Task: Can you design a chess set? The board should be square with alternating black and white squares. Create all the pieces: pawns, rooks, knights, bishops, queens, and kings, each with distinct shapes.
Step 5169:
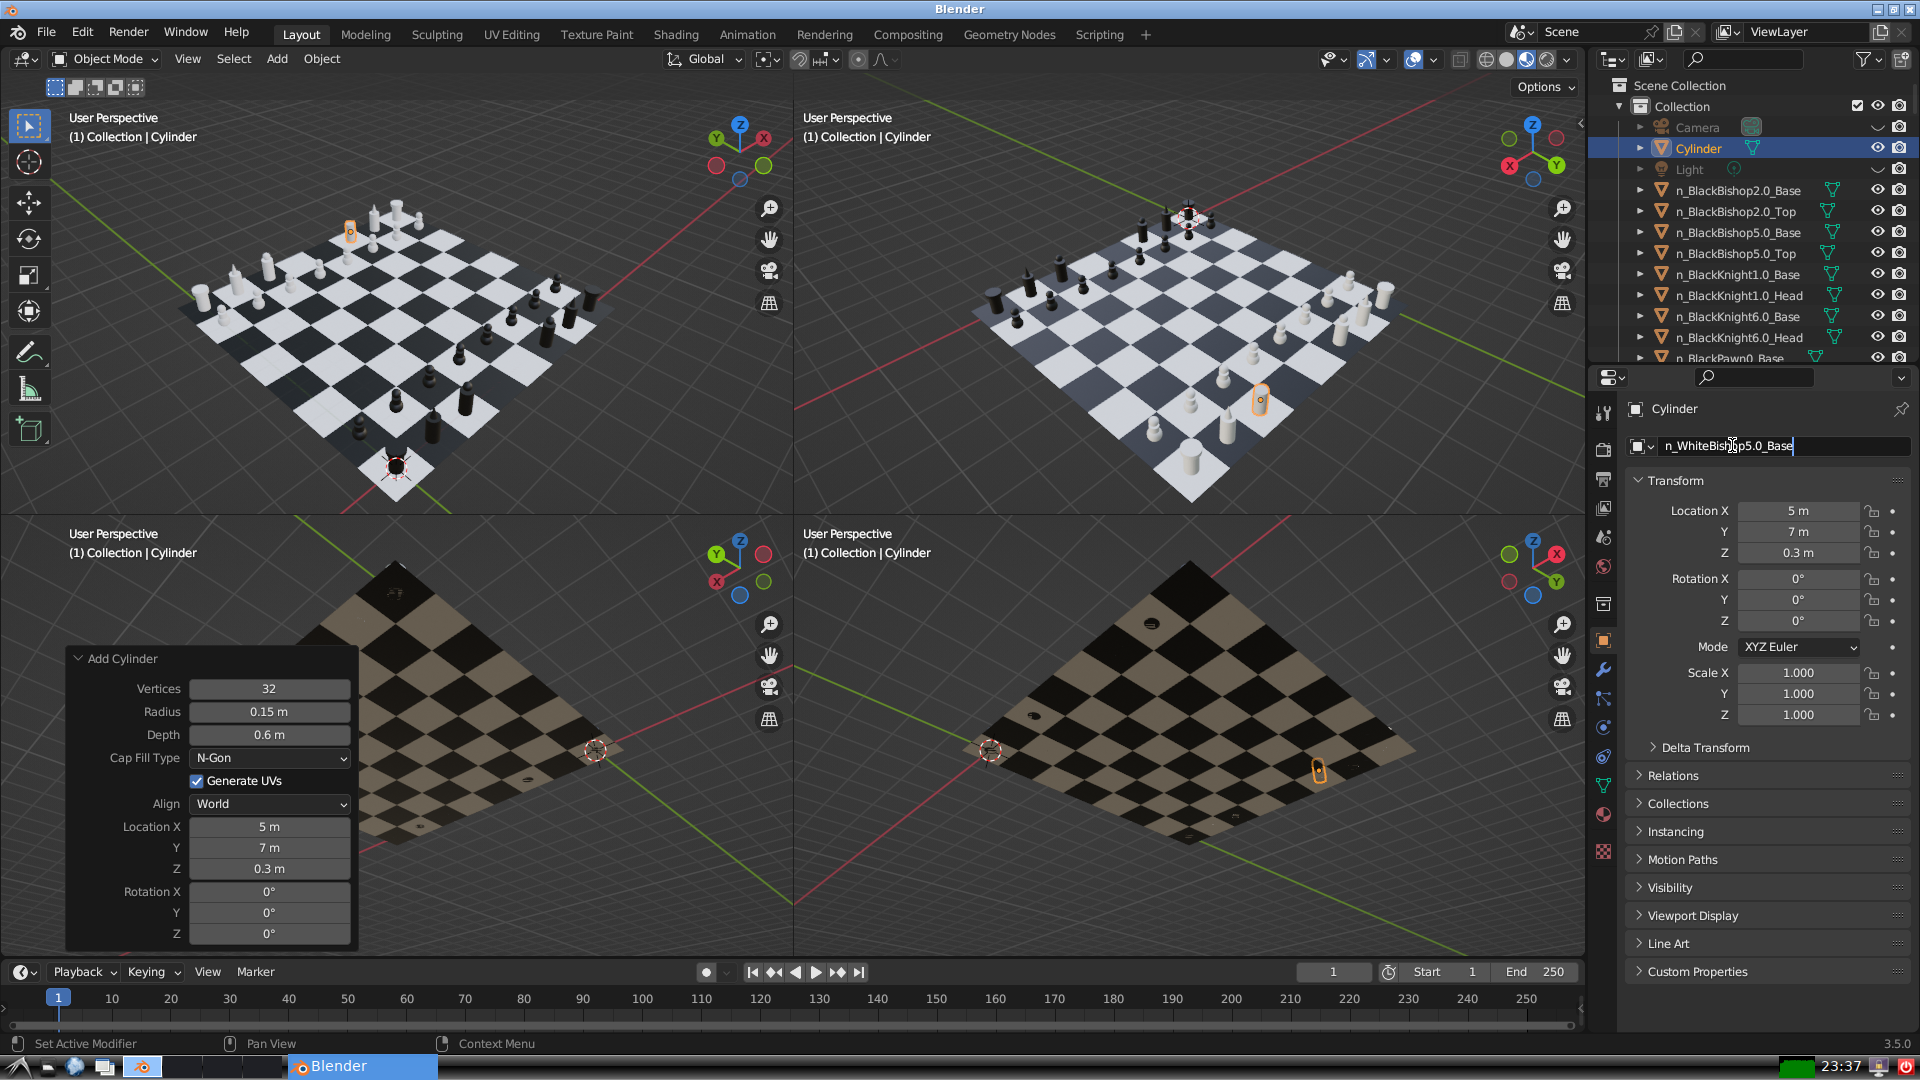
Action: {"key_press": ['Return']}